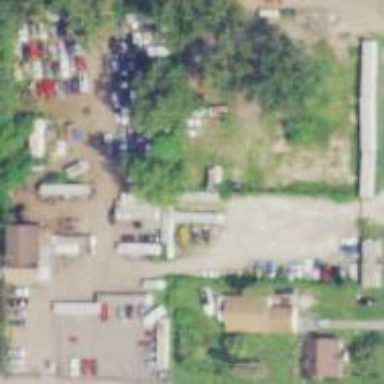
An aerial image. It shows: Industrial area designated as scrap yard.